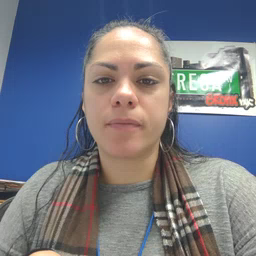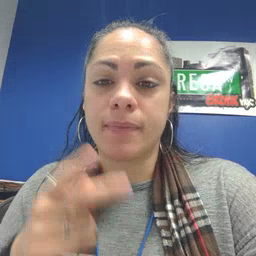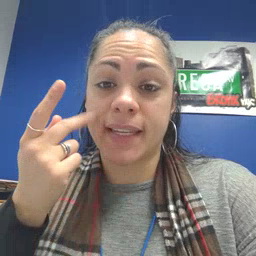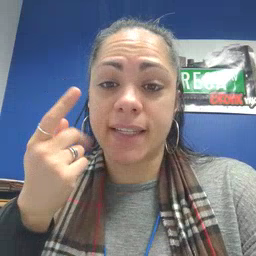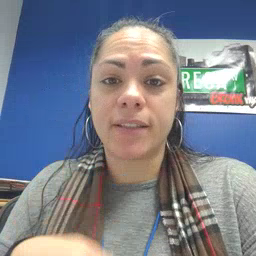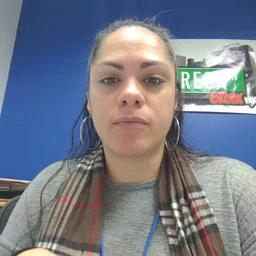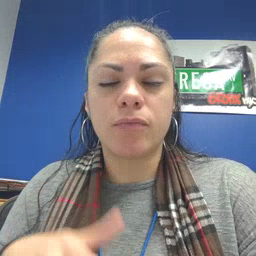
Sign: kitty